Question: In WinSCP is an option to edit the SFTP server command/path (in the protocol options):

Is there also such an option in pysftp/Paramiko or in an another SFTP package for Python?
Thanks!
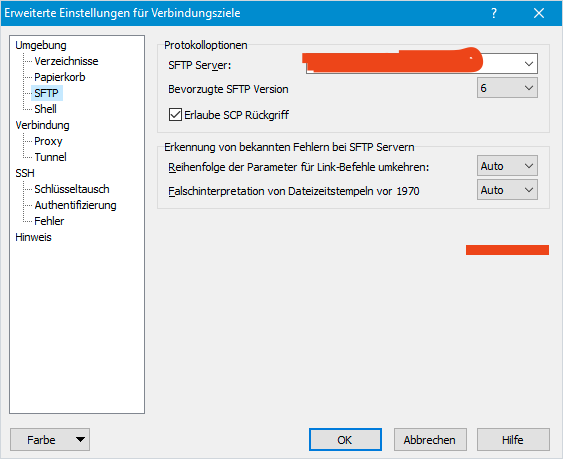
Answer: What that option in WinSCP does is that it runs SFTP over the "exec" channel, instead of the "sftp subsystem" channel. An (untested) equivalent in Python Paramiko:
'''
ssh = paramiko.SSHClient()
# authenticate here
chan = ssh.get_transport().open_session()
chan.exec_command("/path/to/sftp-server")
sftp = paramiko.SFTPClient(chan)
'''